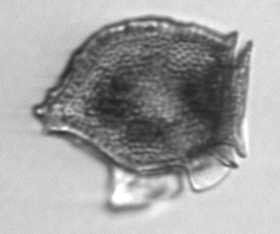
Label: Dinophysis_norvegica